(2024·上海·三模) 已知抛物线$\Gamma: x^2=2y$的焦点为$F$，过点$T(1,1)$的直线$l$与$\Gamma$交于$A,B$两点. 设$\Gamma$在点$A$、$B$处的切线分别为$l_1$，$l_2$，$l_1$与$x$轴交于点$M$，$l_2$与$x$轴交于点$N$，设$l_1$与$l_2$的交点为$P$.

(1) 设点$A$横坐标为$a$，求切线$l_1$的斜率，并证明$FM \perp l_1$；

(2) 证明：点$P$必在直线$y=x-1$上；

(3) 若P、M、N、T四点共圆，求点$P$的坐标.
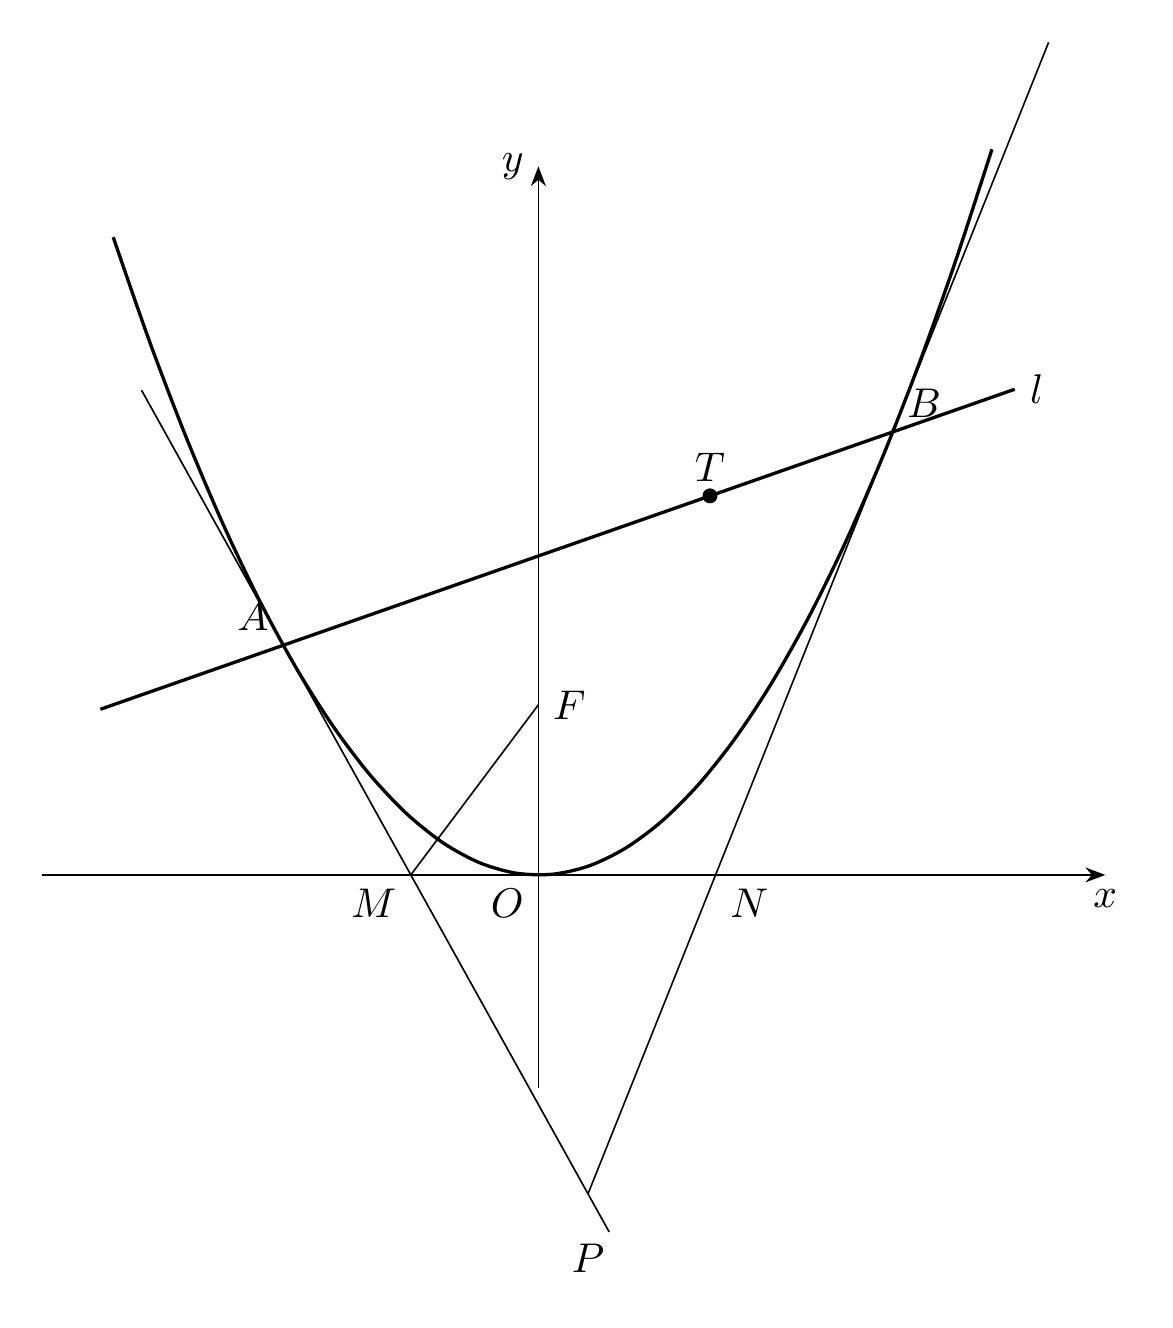
【解答】
\noindent \textbf{【答案】} (1) $a$，证明见解析\\
(2) 证明见解析\\
(3) $\left(\dfrac{4}{3},\dfrac{1}{3}\right)$

\noindent \textbf{【分析】}
(1) 利用导数的几何意义可求出切线$l_1$的斜率，再由点斜式求出直线$l_1$的方程，从而可求出$M$的坐标，则可得$k_{MF} \cdot k_{l_1} = -1$，从而可得结论；

(2) 设$A\left(a,\dfrac{a^2}{2}\right)$，$B\left(b,\dfrac{b^2}{2}\right)$，利用导数的几何意义可求出$l_1$，$l_2$的方程，两方程联立求出交点$P$的坐标，再由$A,B,T$三点共线得$k_{AB}=k_{BT}$，化简变形后可得结论；

(3) 解法一：表示出$M,N,P$三点坐标，设$\triangle PMN$的外接圆方程为$x^2+y^2+Dx+Ey+F=0$，将坐标代入方程可求出$D,E,F$，从而可得圆的方程，再将$T(1,1)$代入圆方程，化简后与$ab-(a+b)+2=0$联立可求出点$P$的坐标；解法二：由(1)可得$MF \perp l_1$，$NF \perp l_2$，则$F$，$M$，$N$，$P$四点共圆，$PF$是$\triangle PMN$的外接圆的直径，而$T$在$\triangle PMN$的外接圆上，从而可求出直线$TP$方程，从而可求出点$P$的坐标.

\noindent \textbf{【详解】}
(1) 点$A$横坐标为$a$，则$A\left(a,\dfrac{a^2}{2}\right)$，

因为$y=\dfrac{x^2}{2}$，$y'=x$，所以点$A$处的切线斜率为$a$，

所以切线$l_1$的方程为$y-\dfrac{a^2}{2}=a(x-a)$，

切线$l_1$与$x$轴的交点为$M\left(\dfrac{a}{2},0\right)$，

因为$F\left(0,\dfrac{1}{2}\right)$，所以$k_{MF}=\dfrac{0-\dfrac{1}{2}}{\dfrac{a}{2}-0}=-\dfrac{1}{a}$，

所以$k_{MF} \cdot k_{l_1} = -1$，所以$FM \perp l_1$，

当$a=0$时，亦有$FM \perp l_1$；

结论得证.

(2) 证明：设$A\left(a,\dfrac{a^2}{2}\right)$，$B\left(b,\dfrac{b^2}{2}\right)$，由$y=\dfrac{x^2}{2}$，得$y'=x$，

所以$k_{l_1}=a$，$k_{l_2}=b$，

所以直线$l_1: y=ax-\dfrac{a^2}{2}$，直线$l_2: y=bx-\dfrac{b^2}{2}$，

由$\begin{cases} y=ax-\dfrac{a^2}{2} \\ y=bx-\dfrac{b^2}{2} \end{cases}$，得$\begin{cases} x=\dfrac{a+b}{2} \\ y=\dfrac{ab}{2} \end{cases}$，即两直线的交点$P\left(\dfrac{a+b}{2},\dfrac{ab}{2}\right)$，

因为点$A\left(a,\dfrac{a^2}{2}\right)$，$B\left(b,\dfrac{b^2}{2}\right)$，$T(1,1)$三点共线，

所以$k_{AB}=k_{BT}$，$\dfrac{\dfrac{b^2-a^2}{2}}{b-a}=\dfrac{\dfrac{b^2}{2}-1}{b-1}$，得$\dfrac{a+b}{2}=\dfrac{\dfrac{b^2}{2}-1}{b-1}$，

所以$ab-(a+b)+2=0$，所以$\dfrac{ab}{2}-\dfrac{a+b}{2}+1=0$

所以点$P$在直线$y=x-1$上

(3) 因为直线$l_1: y=ax-\dfrac{a^2}{2}$，直线$l_2: y=bx-\dfrac{b^2}{2}$，

所以$M\left(\dfrac{a}{2},0\right)$，$N\left(\dfrac{b}{2},0\right)$，由(2)可知$P\left(\dfrac{a+b}{2},\dfrac{ab}{2}\right)$，

设$\triangle PMN$的外接圆方程为$x^2+y^2+Dx+Ey+F=0$，

则$\begin{cases} \dfrac{a^2}{4}+\dfrac{Da}{2}+F=0 \\ \dfrac{b^2}{4}+\dfrac{Db}{2}+F=0 \\ \left(\dfrac{a+b}{2}\right)^2+\left(\dfrac{ab}{2}\right)^2+\dfrac{a+b}{2}D+\dfrac{ab}{2}E+F=0 \end{cases}$，

解得$D=-\dfrac{a+b}{2}$，$E=-\dfrac{1+ab}{2}$，$F=\dfrac{ab}{4}$

所以外接圆方程为$x^2+y^2-\dfrac{a+b}{2}x-\dfrac{1+ab}{2}y+\dfrac{ab}{4}=0$

将$T(1,1)$代入方程，得$6-2(a+b)-ab=0$

又$a+b=ab+2$，解得$a+b=\dfrac{8}{3}$，$ab=\dfrac{2}{3}$，

所以点$P$坐标为$\left(\dfrac{4}{3},\dfrac{1}{3}\right)$

解法二:抛物线$\Gamma$的焦点$F\left(0,\dfrac{1}{2}\right)$，

由(1)可知$MF \perp l_1$，同理可证得$NF \perp l_2$，

所以$F$，$M$，$N$，$P$四点共圆，

所以$PF$是$\triangle PMN$的外接圆的直径，

因为$P、M、N、T$四点共圆，所以点$T$在$\triangle PMN$的外接圆上，

所以$FT \perp TP$，

所以$k_{FT} \cdot k_{TP} = -1$，即$\dfrac{1-\dfrac{1}{2}}{1-0} \cdot k_{TP} = -1$，得$k_{TP}=-2$，

所以直线$TP$方程为$y-1=-2(x-1)$，即$y=-2x+3$

又点$P$在直线$y=x-1$上，

则由$\begin{cases} y=-2x+3 \\ y=x-1 \end{cases}$，得$\begin{cases} x=\dfrac{4}{3} \\ y=\dfrac{1}{3} \end{cases}$，

所以点$P$坐标为$\left(\dfrac{4}{3},\dfrac{1}{3}\right)$

\noindent \textbf{【点睛】} 关键点点睛：此题考查直线与抛物线的位置关系，考查抛物线的切线问题，考查直线过定点问题，四点共圆问题，解题的关键是利用导数的几何意义求出切线方程，考查计算能力和数形结合的思想，属于难题.